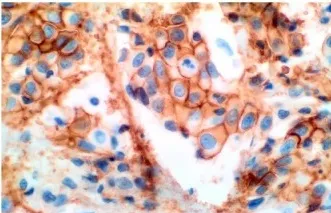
(200X magnification). (A) HER-2 immunostain showing overexpression of HER-2 with intense circumferential staining of the tumor cells.
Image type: pathology (immunostaining)